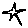
Label: star